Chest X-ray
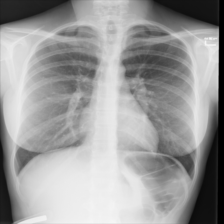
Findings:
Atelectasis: negative
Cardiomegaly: negative
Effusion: negative
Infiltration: negative
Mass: negative
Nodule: negative
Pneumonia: negative
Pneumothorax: negative
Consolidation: negative
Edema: negative
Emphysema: negative
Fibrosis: negative
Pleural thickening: negative
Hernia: negative